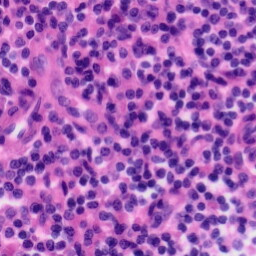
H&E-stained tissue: Tonsil